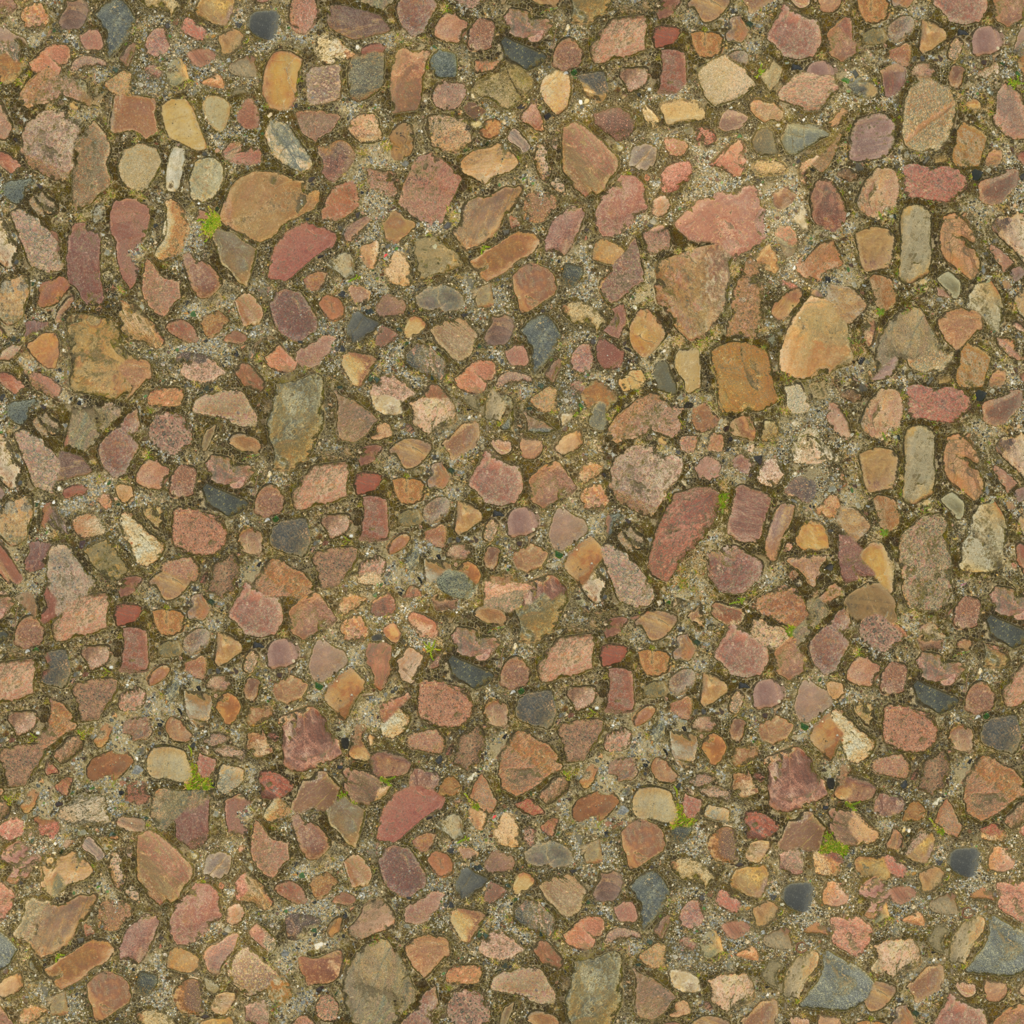
Texture map type: Color